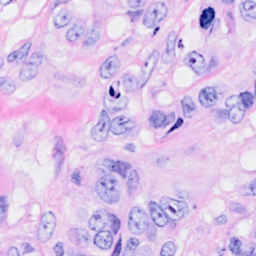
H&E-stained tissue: Breast